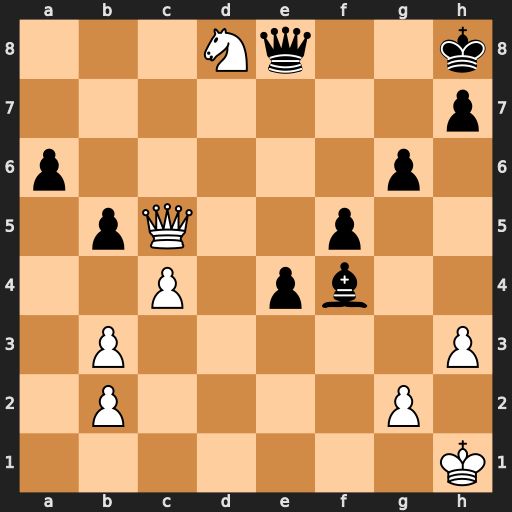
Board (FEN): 3Nq2k/7p/p5p1/1pQ2p2/2P1pb2/1P5P/1P4P1/7K
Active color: w
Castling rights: -
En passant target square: -
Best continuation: Qd4+ Be5 Qxe5+ Qxe5 Nf7+ Kg7 Nxe5